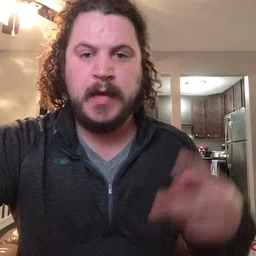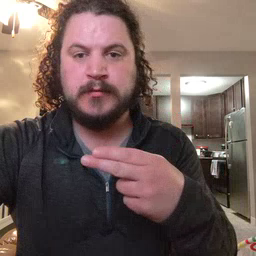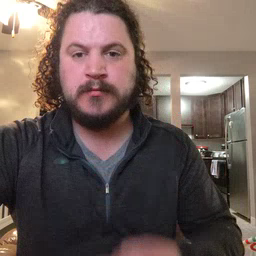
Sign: cut